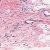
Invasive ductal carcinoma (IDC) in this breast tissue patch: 0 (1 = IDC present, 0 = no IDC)